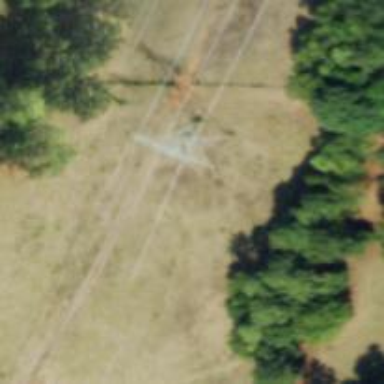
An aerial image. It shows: Lattice structure tower used for power distribution.